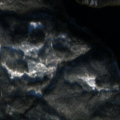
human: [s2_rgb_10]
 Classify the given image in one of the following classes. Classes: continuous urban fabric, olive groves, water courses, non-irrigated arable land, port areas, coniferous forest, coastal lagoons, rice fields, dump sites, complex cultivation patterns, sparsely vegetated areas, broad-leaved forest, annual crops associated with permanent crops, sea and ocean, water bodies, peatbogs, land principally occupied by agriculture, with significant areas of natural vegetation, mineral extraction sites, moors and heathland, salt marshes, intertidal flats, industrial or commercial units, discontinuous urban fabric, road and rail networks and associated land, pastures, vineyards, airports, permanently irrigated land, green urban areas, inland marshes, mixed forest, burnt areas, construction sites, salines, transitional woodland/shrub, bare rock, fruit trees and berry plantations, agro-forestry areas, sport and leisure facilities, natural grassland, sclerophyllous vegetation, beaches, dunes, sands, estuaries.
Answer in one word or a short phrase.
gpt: coniferous forest, mixed forest, water bodies